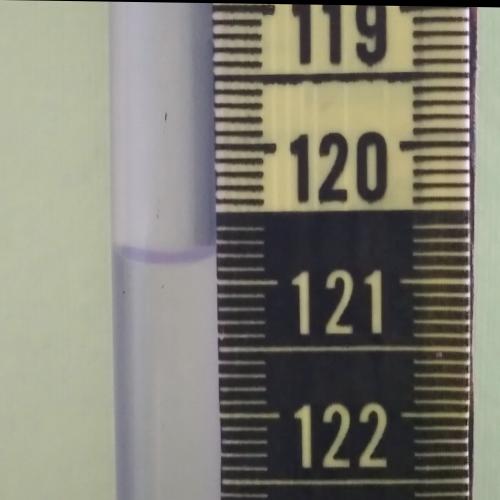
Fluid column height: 120.8 cm